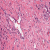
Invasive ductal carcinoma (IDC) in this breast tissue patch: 1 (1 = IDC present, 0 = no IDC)